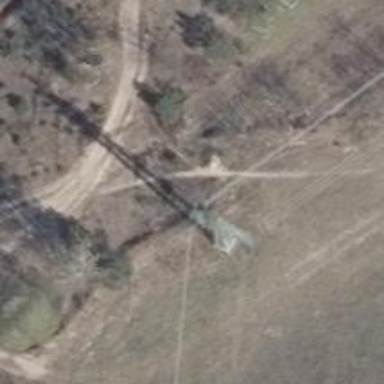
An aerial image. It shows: Power tower.